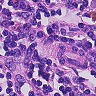
Metastatic tissue present: no